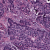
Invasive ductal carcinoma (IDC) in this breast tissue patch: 0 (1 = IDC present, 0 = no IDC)